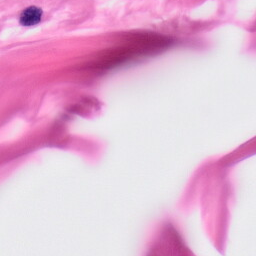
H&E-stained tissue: Skin